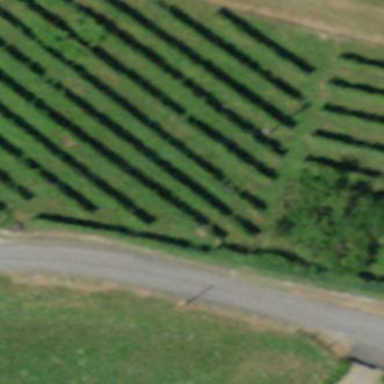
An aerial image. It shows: Vineyard where grapes are grown.